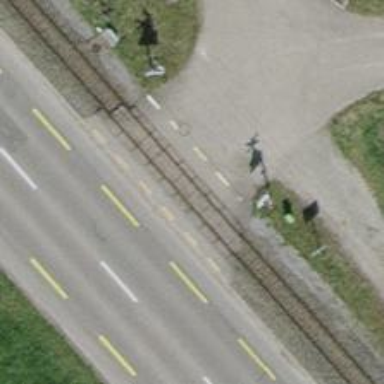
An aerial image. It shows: Uncontrolled level crossing along the railway.